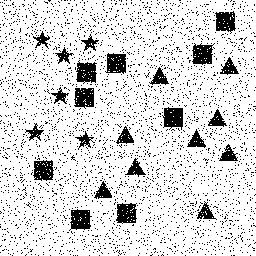
Squares: 9
Triangles: 9
Stars: 6
Total shapes: 24